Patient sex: F
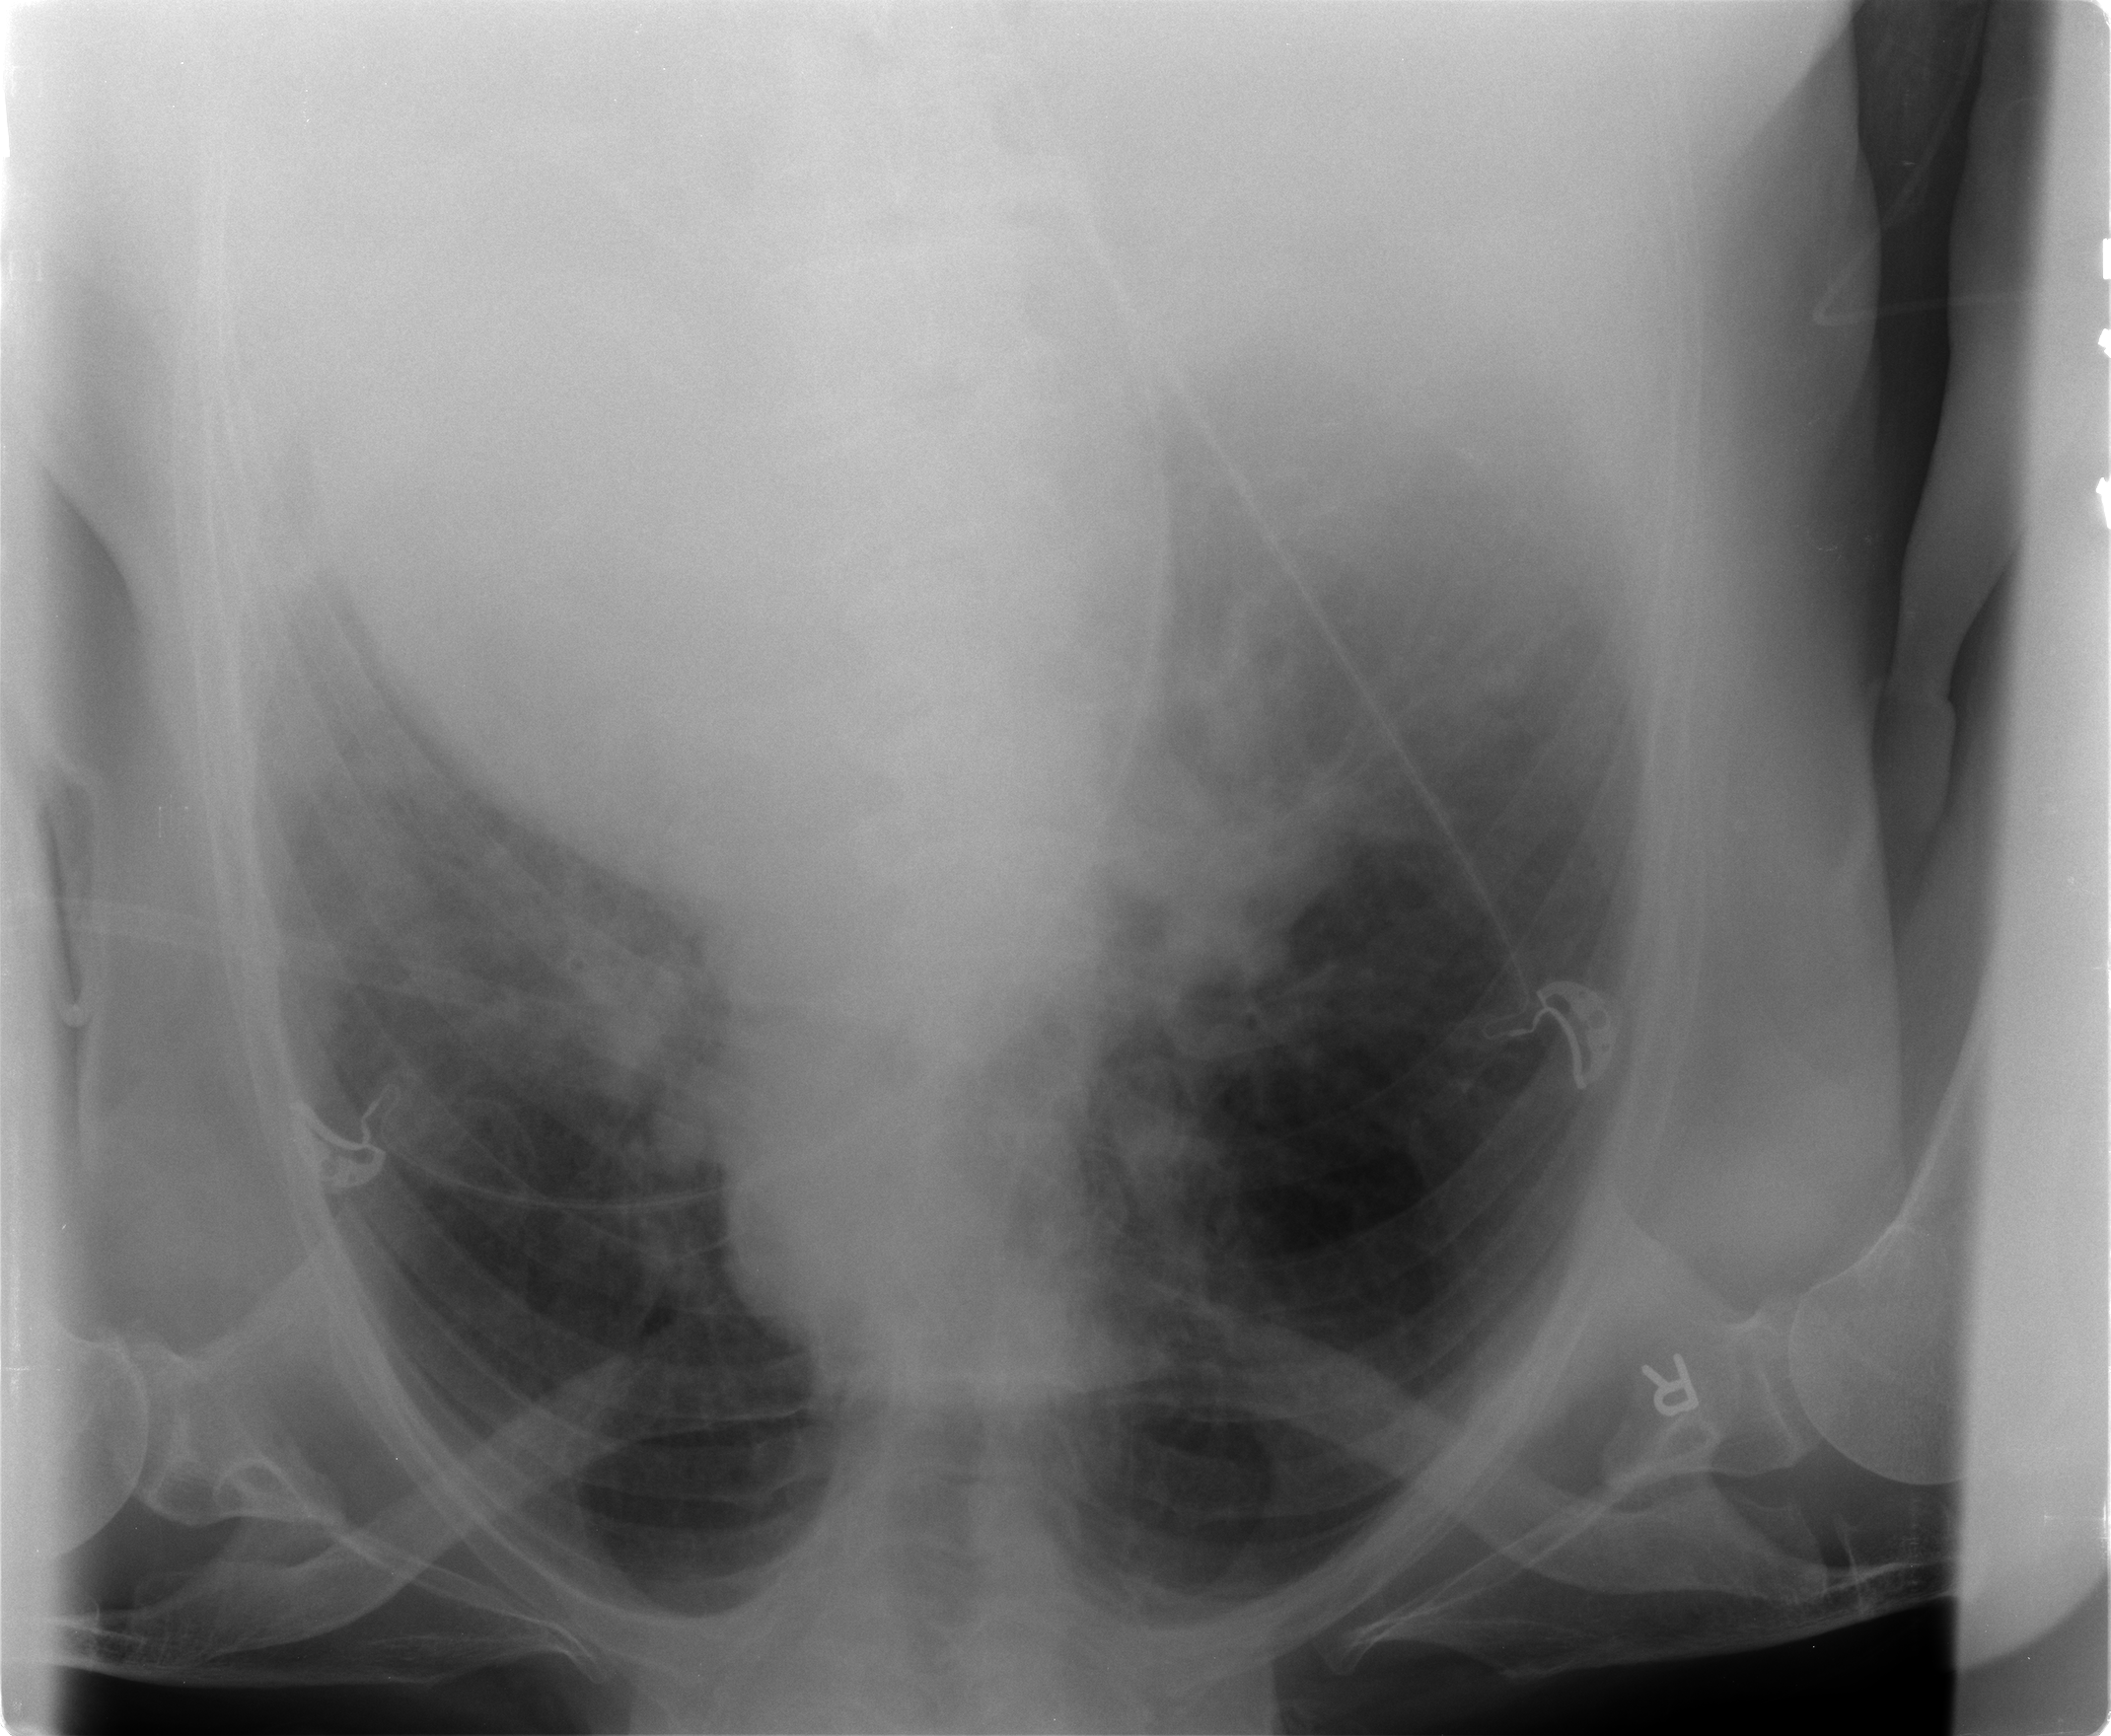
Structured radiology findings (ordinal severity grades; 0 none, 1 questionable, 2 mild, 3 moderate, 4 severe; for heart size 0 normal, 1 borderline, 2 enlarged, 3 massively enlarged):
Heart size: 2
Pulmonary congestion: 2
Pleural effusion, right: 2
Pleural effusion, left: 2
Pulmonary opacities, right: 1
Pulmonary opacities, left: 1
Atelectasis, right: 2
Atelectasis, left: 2